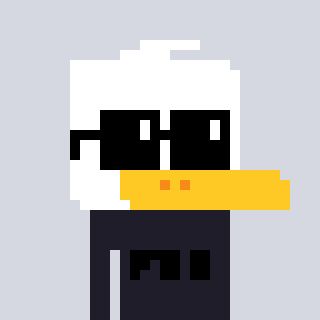
a pixel art character with square black sunglasses, a duck-shaped head and a grayscale-colored body on a cool background